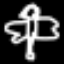
Label: angel